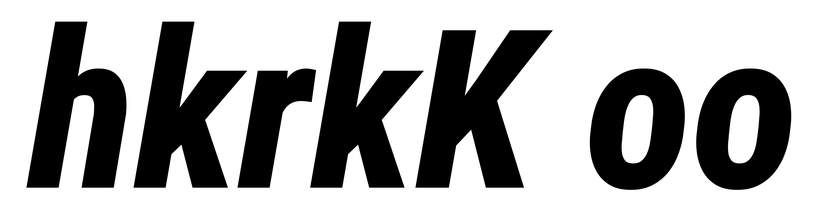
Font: Roboto-Italic_Condensed_ExtraBold_Italic